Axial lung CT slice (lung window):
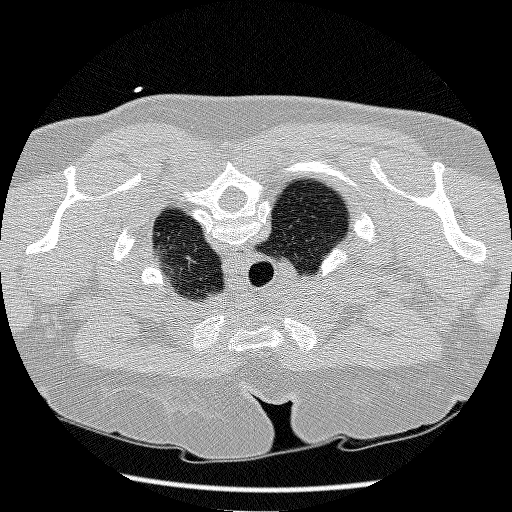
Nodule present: no